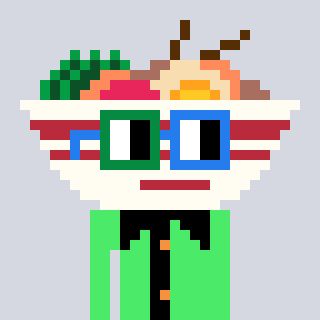
a pixel art character with square green and blue glasses, a noodles-shaped head and a teal-colored body on a cool background